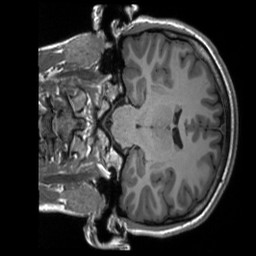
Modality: T1w
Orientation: coronal
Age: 21
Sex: female
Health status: ill
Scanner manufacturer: siemens
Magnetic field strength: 3 T
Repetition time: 2.3 s
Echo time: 0.00232 s